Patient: sex M, age 51
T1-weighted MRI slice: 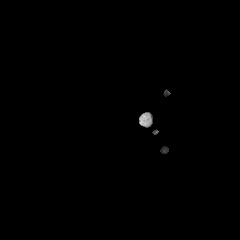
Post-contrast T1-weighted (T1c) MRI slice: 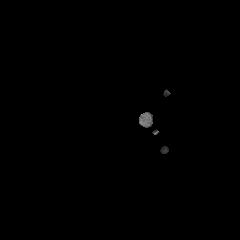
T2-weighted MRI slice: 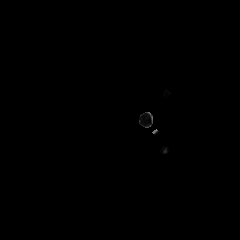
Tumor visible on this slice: no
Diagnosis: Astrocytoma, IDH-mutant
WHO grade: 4